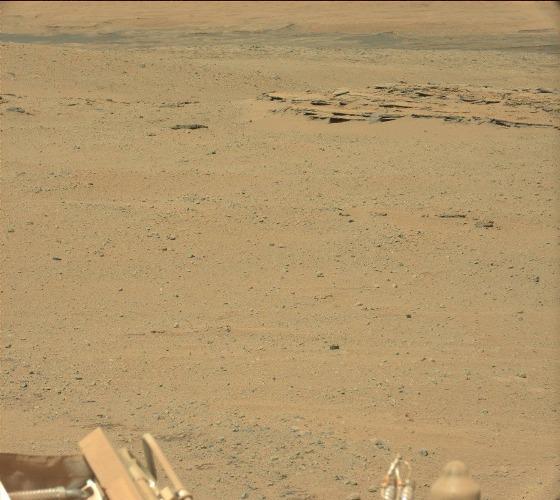
Terrain classes present: Background, Bedrock, Gravel / Sand / Soil, Shadow